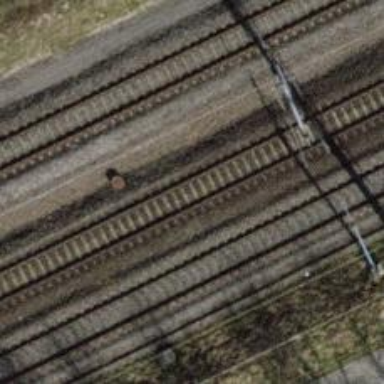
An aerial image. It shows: Single-track railway siding with electrified contact lines.